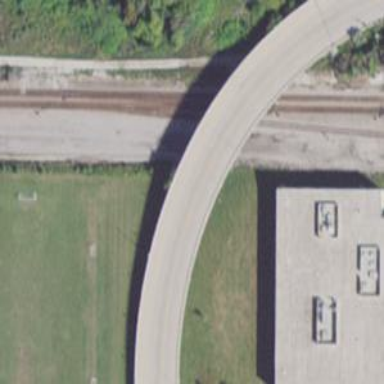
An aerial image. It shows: Cantilever bridge over tertiary road.